RGB frame:
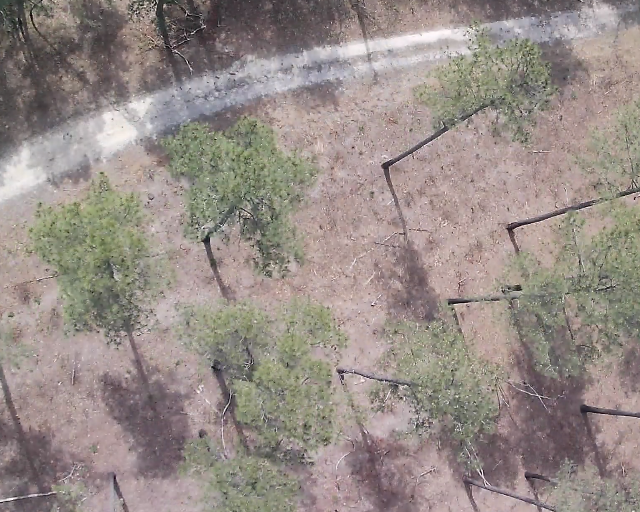
Thermal frame:
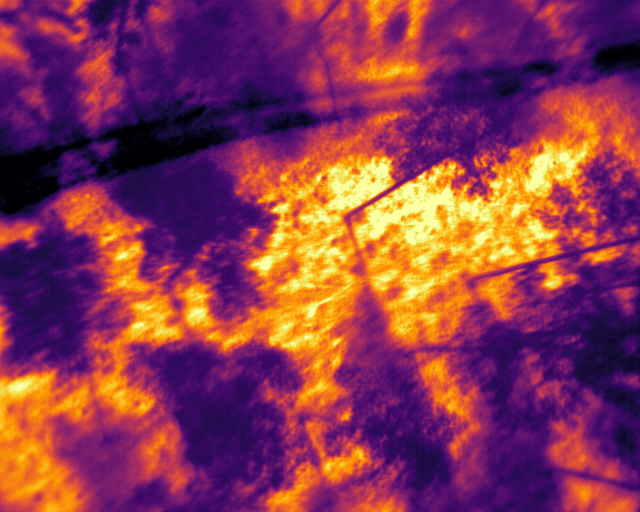
Captured: 2026-02-26 02:27:14
Pixels at or above 80 °C: 0 (fraction of frame: 0)